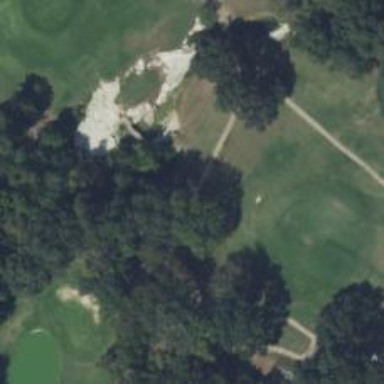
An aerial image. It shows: Path for both roads and golfers.